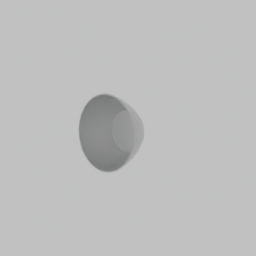
Label: tools